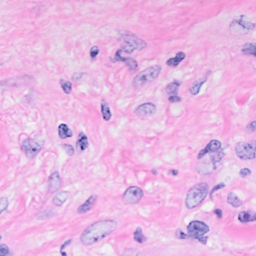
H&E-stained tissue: Breast